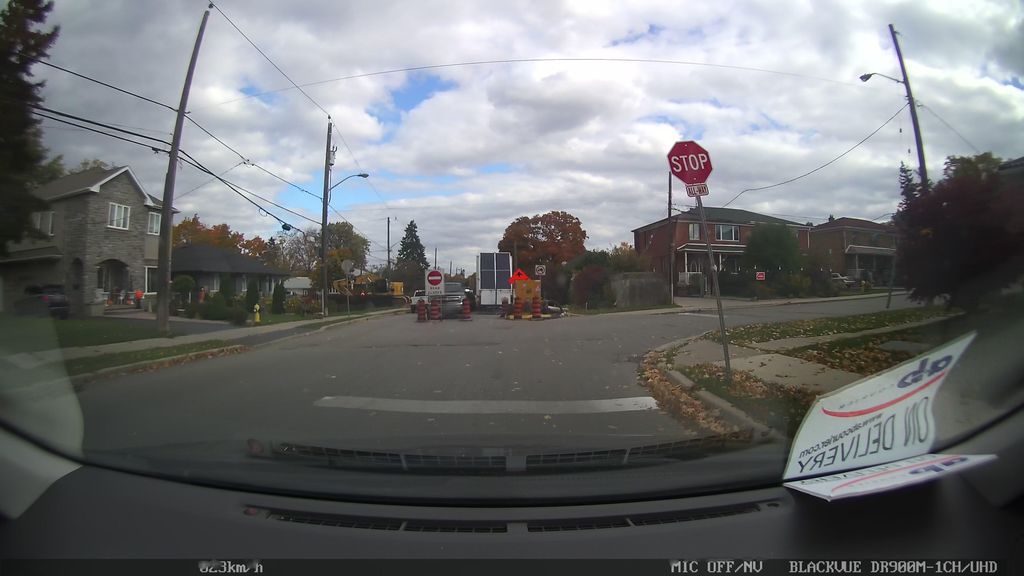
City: toronto